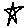
Label: star